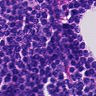
Metastatic tissue present: no